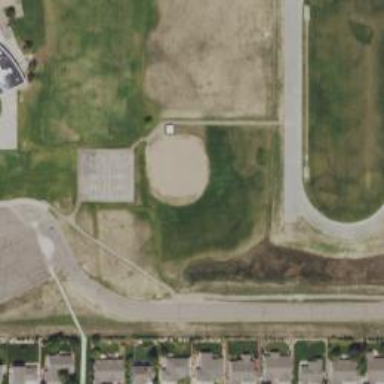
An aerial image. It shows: Baseball pitch for leisure and sports activities.